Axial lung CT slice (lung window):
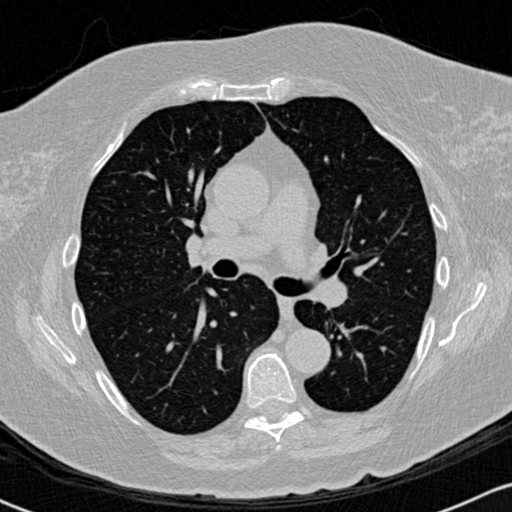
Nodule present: no